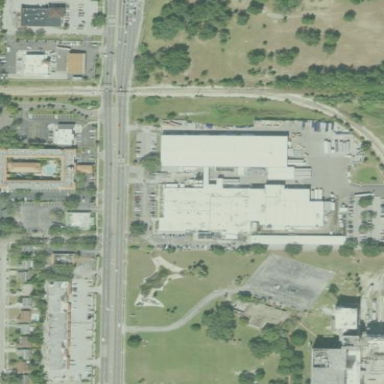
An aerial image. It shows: Industrial building.